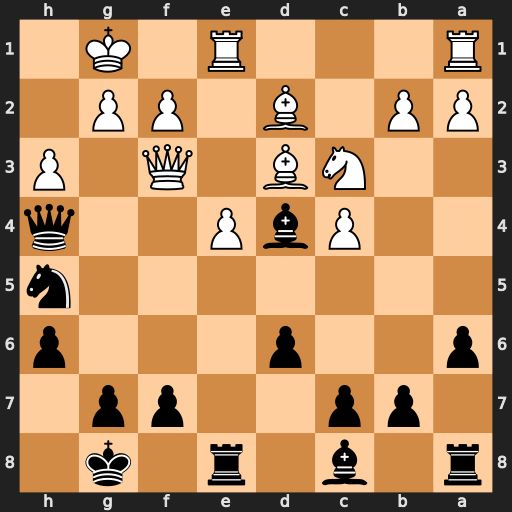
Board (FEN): r1b1r1k1/1pp2pp1/p2p3p/7n/2PbP2q/2NB1Q1P/PP1B1PP1/R3R1K1
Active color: b
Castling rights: -
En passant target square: -
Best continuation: Bg4 hxg4 Ng3 Qxg3 Qxg3